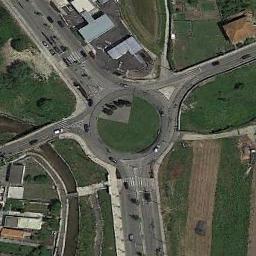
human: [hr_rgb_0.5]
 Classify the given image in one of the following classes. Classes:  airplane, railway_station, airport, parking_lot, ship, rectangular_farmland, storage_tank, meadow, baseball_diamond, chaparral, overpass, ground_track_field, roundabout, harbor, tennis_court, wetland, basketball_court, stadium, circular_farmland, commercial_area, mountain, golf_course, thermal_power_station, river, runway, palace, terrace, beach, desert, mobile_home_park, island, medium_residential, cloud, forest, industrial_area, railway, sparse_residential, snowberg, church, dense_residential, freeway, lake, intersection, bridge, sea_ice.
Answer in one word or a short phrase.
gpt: roundabout